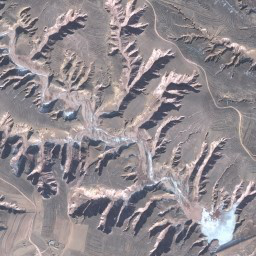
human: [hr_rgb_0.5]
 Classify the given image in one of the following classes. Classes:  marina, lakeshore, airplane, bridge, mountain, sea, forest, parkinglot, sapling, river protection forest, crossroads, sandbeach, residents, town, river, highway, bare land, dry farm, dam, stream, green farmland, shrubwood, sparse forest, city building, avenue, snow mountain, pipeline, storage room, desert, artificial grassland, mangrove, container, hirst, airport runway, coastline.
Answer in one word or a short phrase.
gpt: mountain